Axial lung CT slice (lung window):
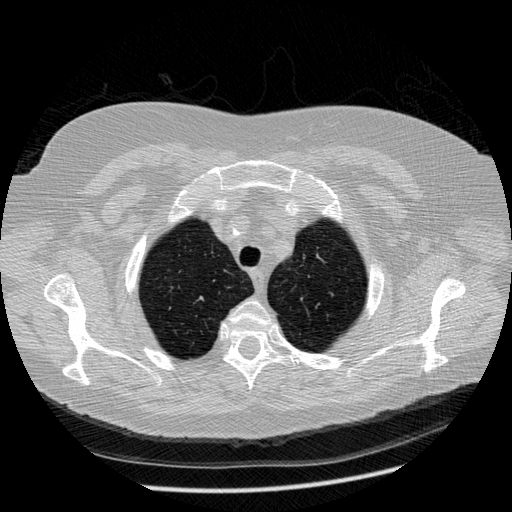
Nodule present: no